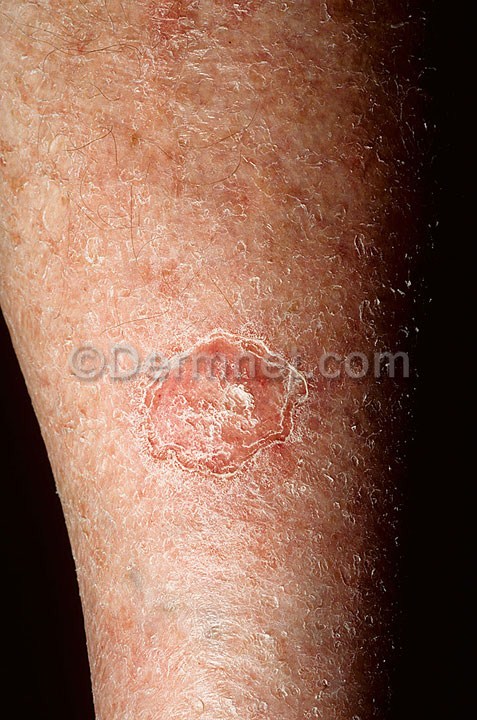
Disease: Eczema Photos